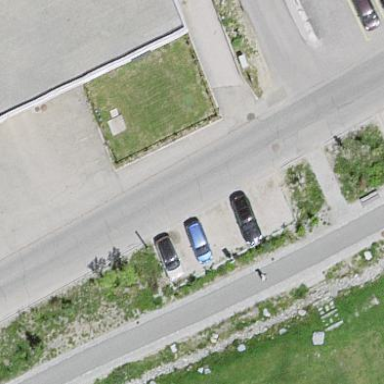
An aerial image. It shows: Parking lane designated for parking.